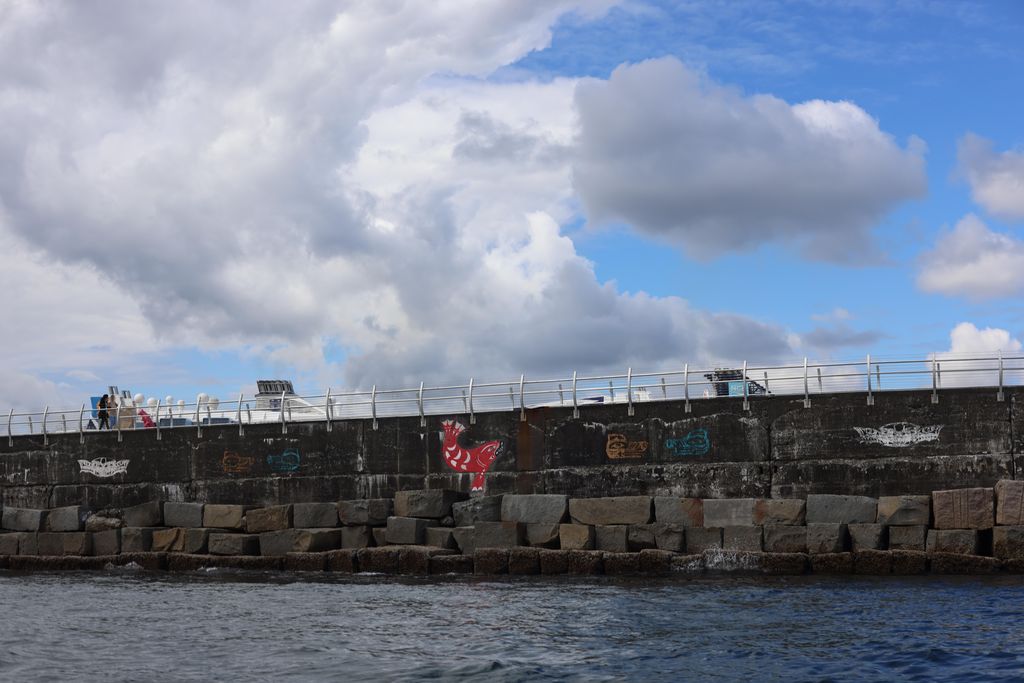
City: victoria